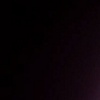
Label: space